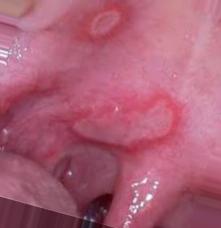
Condition: Mouth Ulcer